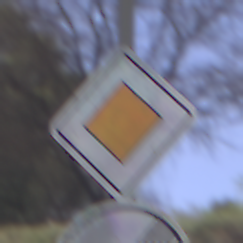
Verkehrszeichen: Vorfahrtsstrasse
Zusatzzeichen unten: EndeUeberholverbot
Umgebung: Outdoor, RoadRail
Tageszeit: Midday
Wetter: Clear
Licht: Natural
Jahreszeit: NotSpecified
Kontrast: HighContrast